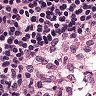
Metastatic tissue present: no